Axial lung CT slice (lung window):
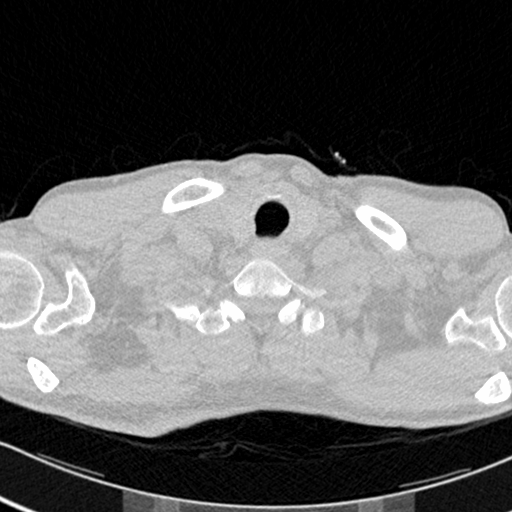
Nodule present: no